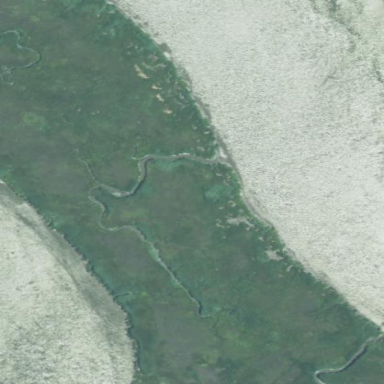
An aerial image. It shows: Saltmarsh wetland.